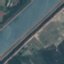
Label: River